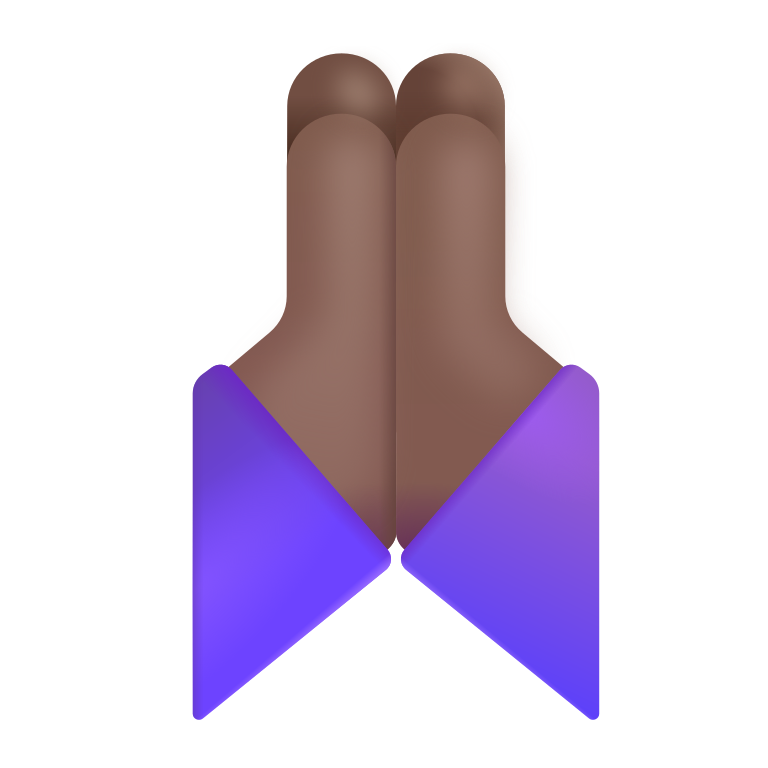
folded hands color  dark